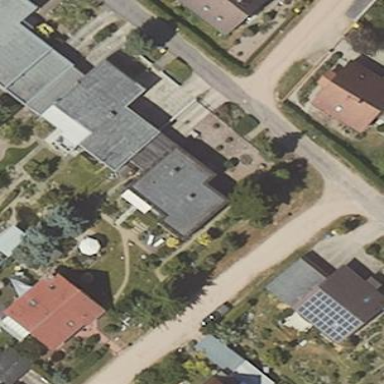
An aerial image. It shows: Simple house.